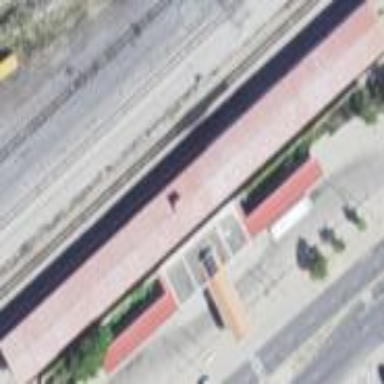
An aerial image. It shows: Train station building.